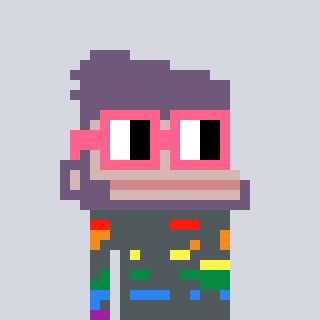
a pixel art character with square pink glasses, a ape-shaped head and a orange-colored body on a cool background